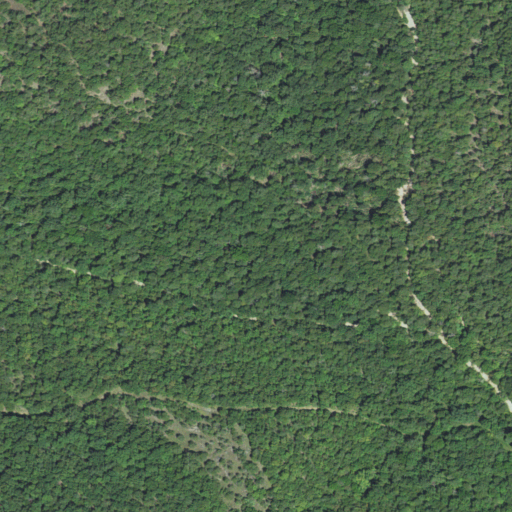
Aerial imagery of valley in Missouri named Fletcher Hollow containing mixed forest, deciduous forest, and evergreen forest